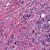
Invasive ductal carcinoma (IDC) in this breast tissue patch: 1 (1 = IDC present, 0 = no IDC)